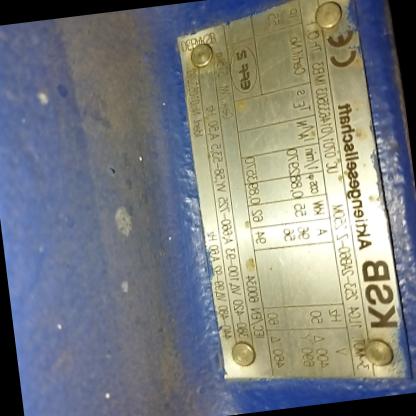
Klasa: tabliczka-znamionowa